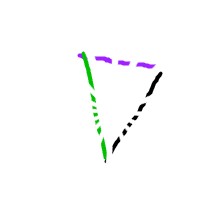
Shape: triangle